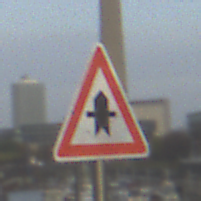
Verkehrszeichen: Vorfahrt
Umgebung: Outdoor, Urban
Tageszeit: SunriseSunset
Wetter: PartlyCloudy
Licht: Natural
Jahreszeit: NotSpecified
Kontrast: LowContrast